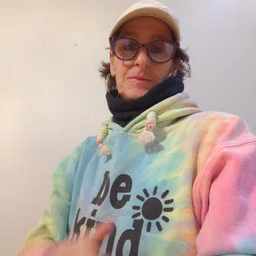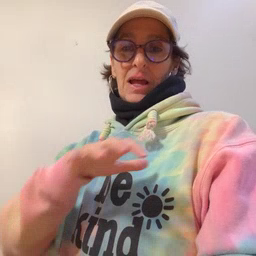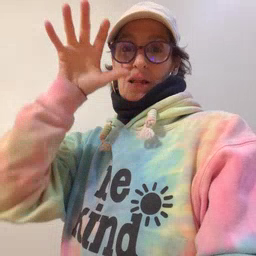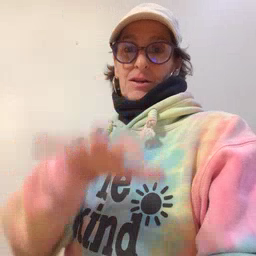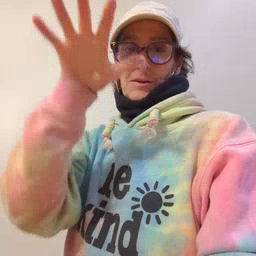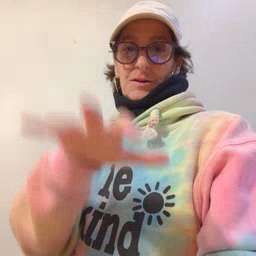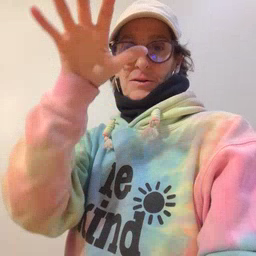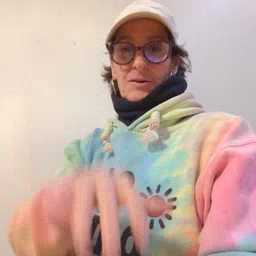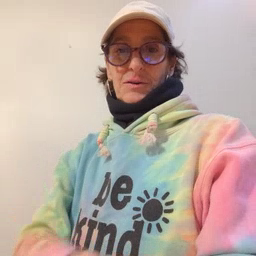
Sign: alligator